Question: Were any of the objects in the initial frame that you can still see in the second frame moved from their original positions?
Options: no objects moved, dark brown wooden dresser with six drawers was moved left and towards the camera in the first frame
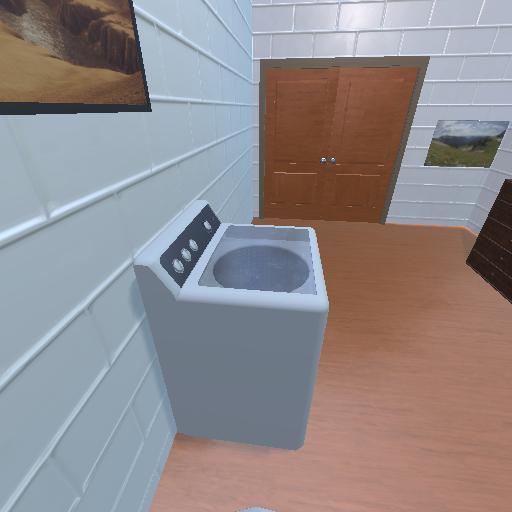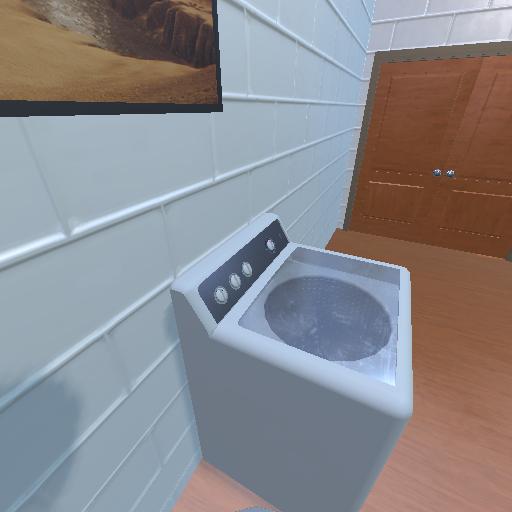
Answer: no objects moved